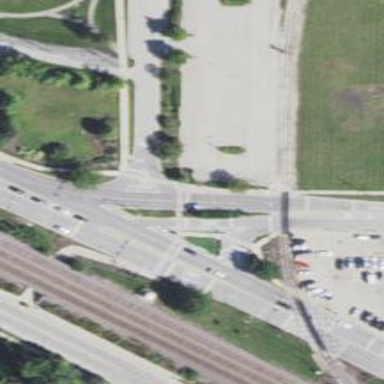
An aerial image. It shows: Footway with traffic island in the middle of the road.